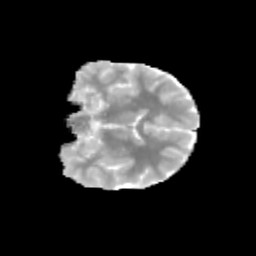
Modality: MD
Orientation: coronal
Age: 11
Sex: female
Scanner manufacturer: siemens
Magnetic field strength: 3 T
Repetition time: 3.8 s
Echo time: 0.07 s